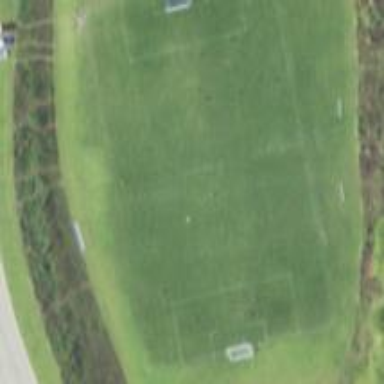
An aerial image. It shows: Soccer pitch for outdoor sports and leisure activities.